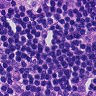
Metastatic tissue present: no